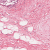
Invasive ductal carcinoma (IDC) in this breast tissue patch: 0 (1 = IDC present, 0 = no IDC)